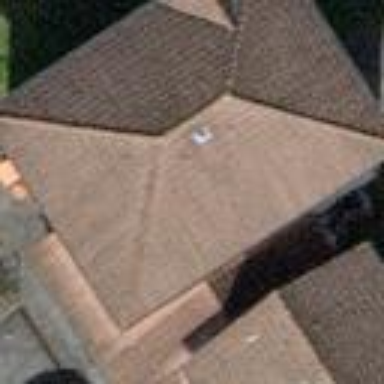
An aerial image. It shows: Hipped roof house.